Field crop: tomato
Growth stage: 1
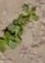
Species: portulaca